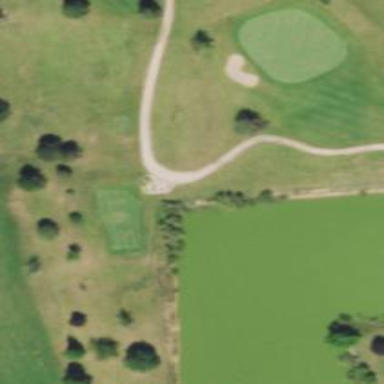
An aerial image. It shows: Golf cartpath that is also road path.